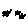
Label: star